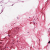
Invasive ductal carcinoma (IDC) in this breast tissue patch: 0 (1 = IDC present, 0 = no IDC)